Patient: sex F, age 61
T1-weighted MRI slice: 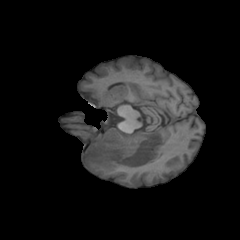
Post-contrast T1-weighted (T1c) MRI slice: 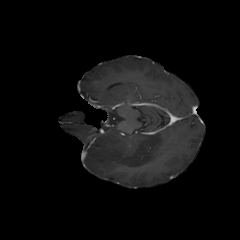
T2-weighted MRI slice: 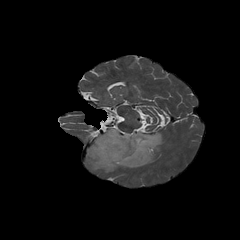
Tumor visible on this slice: yes
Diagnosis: Astrocytoma, IDH-wildtype
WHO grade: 2